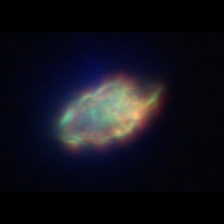
Taxon: Ciliates
Group: Other